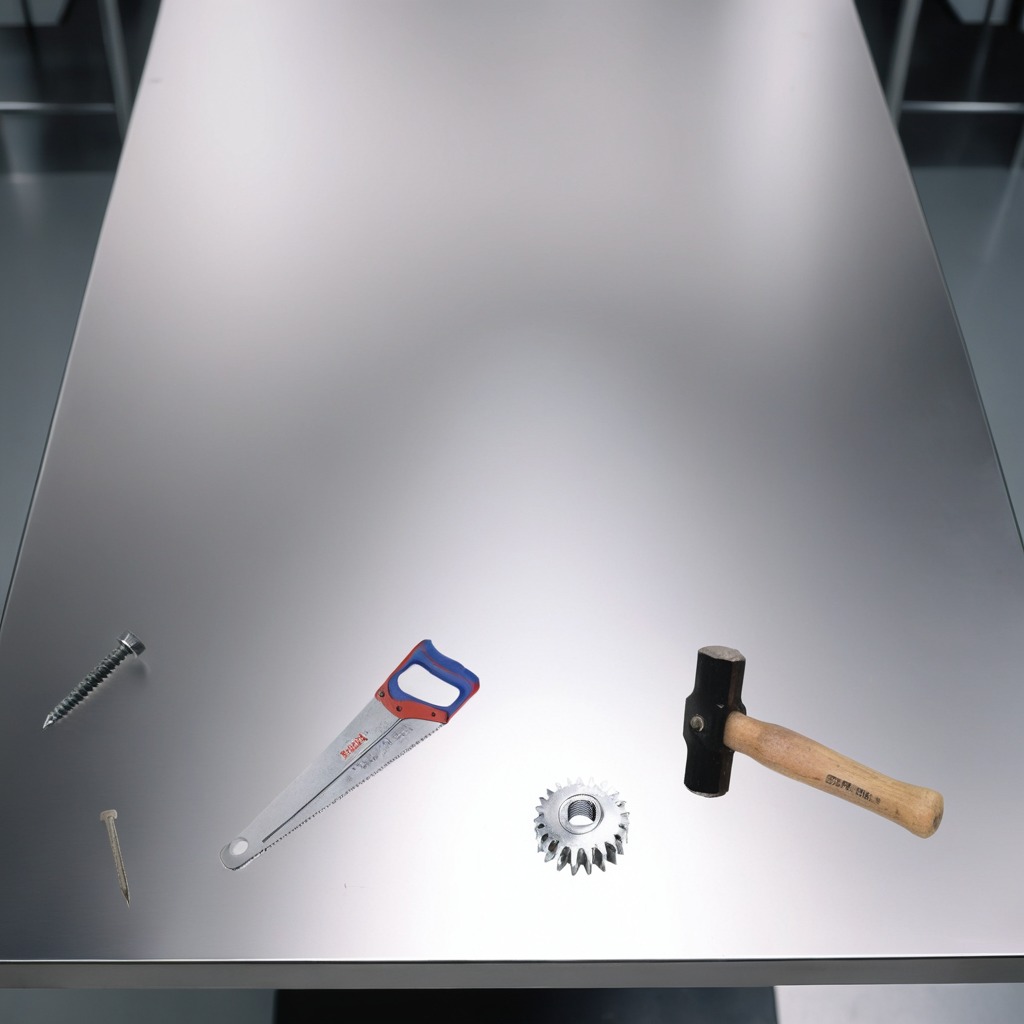
A gear with teeth is lying on the stainless steel table in a high-end prototyping lab.